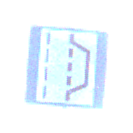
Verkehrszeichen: NothalteUndPannenbucht
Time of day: SunriseSunset
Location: Outdoor (Nature)
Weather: PartlyCloudy
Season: NotSpecified
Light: Natural